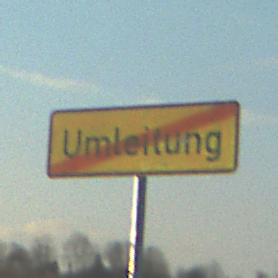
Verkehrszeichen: EndeDerUmleitungsankuendigung
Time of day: SunriseSunset
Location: Outdoor (RoadRail)
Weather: PartlyCloudy
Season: NotSpecified
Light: Natural